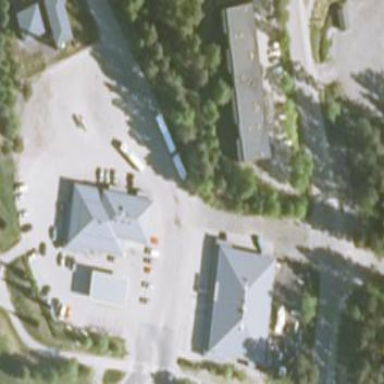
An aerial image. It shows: Retail area.